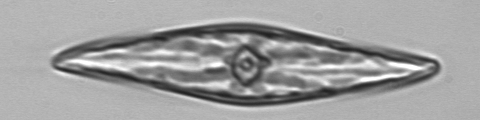
Label: Pleurosigma